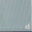
Piece: xx